Question: I'm not new to Java and Web-development but very very new to JBoss, Maven and OpenShift (Redhat) - I want to deploy a basic 'Hello, World' from Eclipse.
I created a new and app in eclipse, it auto-configured all the maven stuff (To which I don't have much of an idea). I ran the without any errors - It opened fine on 'localhost:8080/app-name'
But when I navigate to 'localhost:8080/app-name/servlet-name' it gives me a .
Here's my directories:

And my 'servlets' from :
'''
<servlet>
<servlet-name>Auth</servlet-name>
<servlet-class>co.suhas.live.Auth</servlet-class>
</servlet>
<servlet-mapping>
<servlet-name>Auth</servlet-name>
<url-pattern>/Auth</url-pattern>
</servlet-mapping>
'''
What is it that I'm missing and not doing?
Thanks.
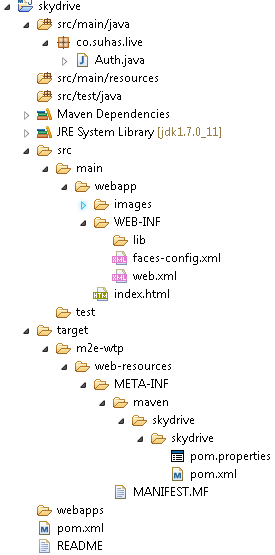
Answer: Restarting and cleaning Eclipse seemed to fix the issue! Strange.